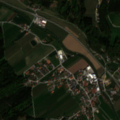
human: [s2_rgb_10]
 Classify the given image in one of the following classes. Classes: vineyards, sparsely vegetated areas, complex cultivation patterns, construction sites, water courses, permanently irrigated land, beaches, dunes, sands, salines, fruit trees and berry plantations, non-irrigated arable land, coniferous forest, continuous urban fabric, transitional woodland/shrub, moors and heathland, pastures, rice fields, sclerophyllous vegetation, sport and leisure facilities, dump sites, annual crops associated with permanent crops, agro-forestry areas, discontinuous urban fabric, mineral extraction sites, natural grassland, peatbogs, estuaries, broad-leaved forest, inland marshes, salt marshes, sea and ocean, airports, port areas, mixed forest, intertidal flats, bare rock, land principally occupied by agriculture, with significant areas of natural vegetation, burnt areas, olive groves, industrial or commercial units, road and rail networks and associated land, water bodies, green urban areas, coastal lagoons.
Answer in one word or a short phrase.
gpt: discontinuous urban fabric, non-irrigated arable land, complex cultivation patterns, land principally occupied by agriculture, with significant areas of natural vegetation, broad-leaved forest, mixed forest